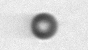
Label: bead